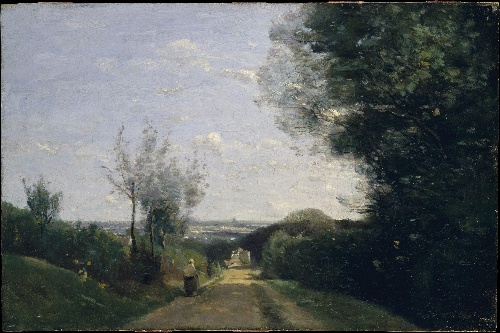
Title: The Environs of Paris
Artist: Camille Corot
Artist bio: French, Paris 1796–1875 Paris
Date: 1860s
Object type: Painting
Classification: Paintings
Medium: Oil on wood
Dimensions: 13 1/2 x 20 1/4 in. (34.3 x 51.4 cm)
Department: European Paintings
Credit line: Theodore M. Davis Collection, Bequest of Theodore M. Davis, 1915
Accession year: 1930
Repository: Metropolitan Museum of Art, New York, NY
Tags: Paris|Roads|Landscapes